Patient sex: M
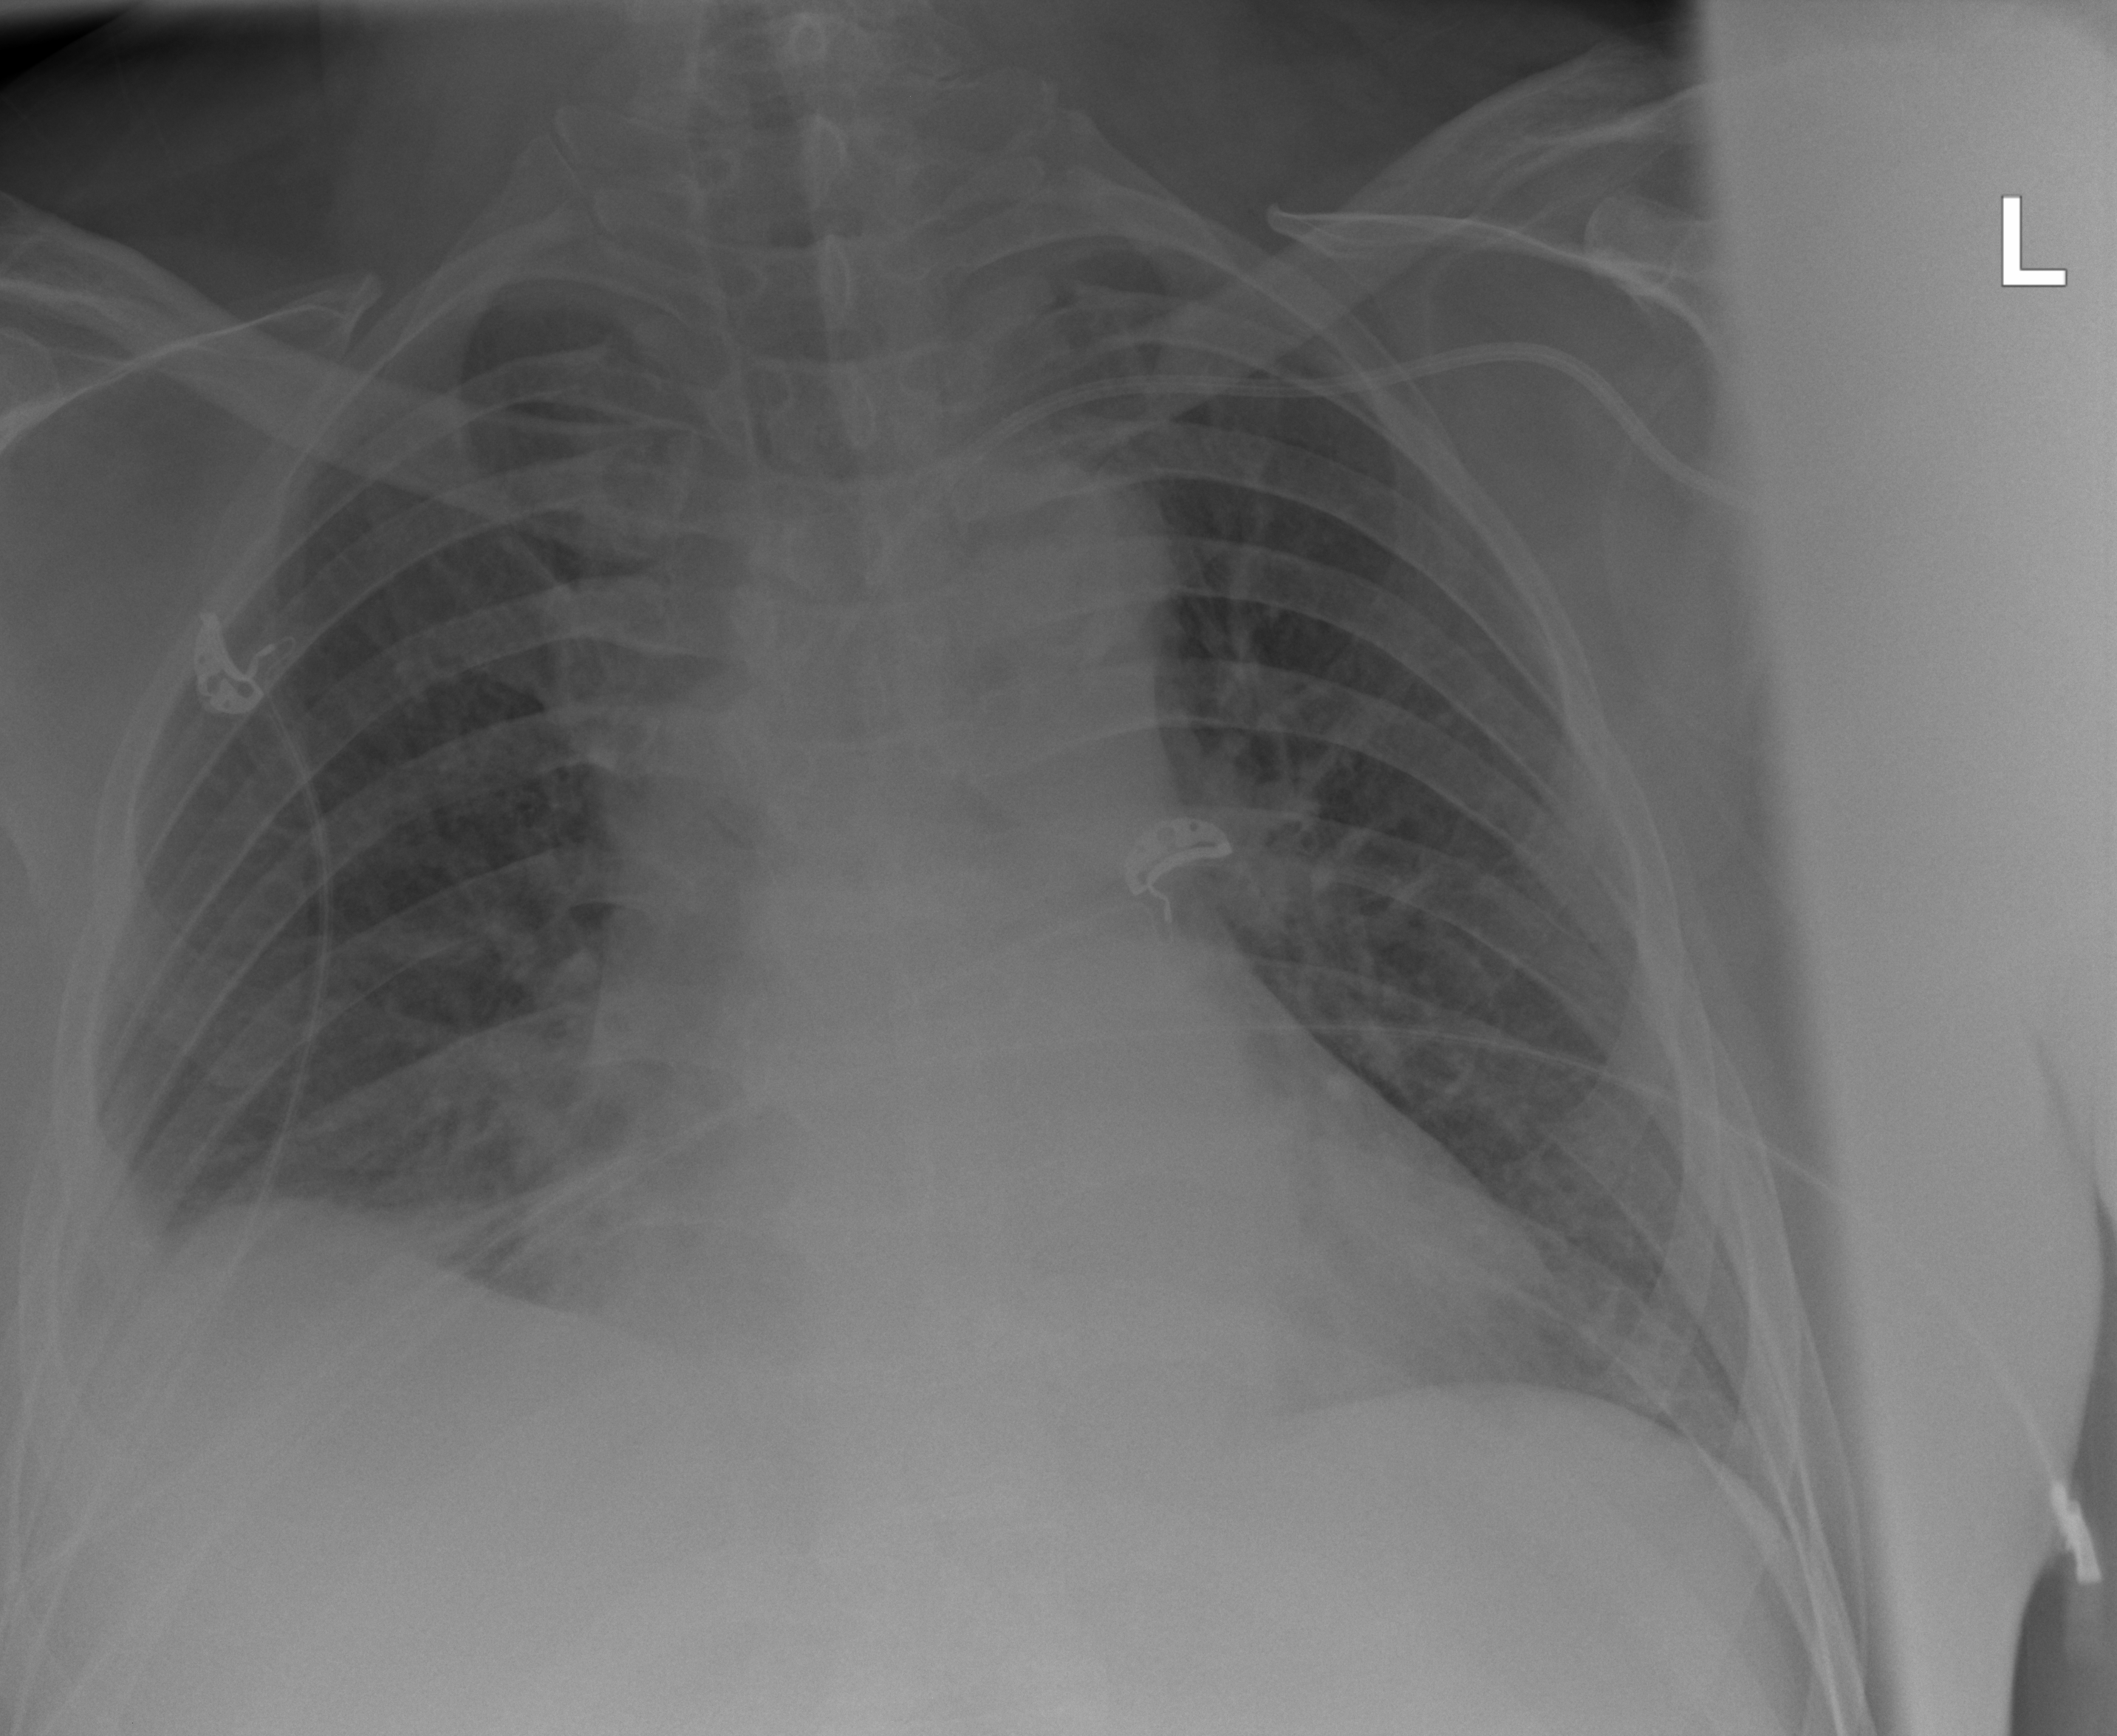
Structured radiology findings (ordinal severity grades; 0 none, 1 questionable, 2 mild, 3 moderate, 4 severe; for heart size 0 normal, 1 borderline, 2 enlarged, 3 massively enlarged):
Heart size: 2
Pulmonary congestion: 2
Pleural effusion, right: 2
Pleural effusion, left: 1
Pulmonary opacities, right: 0
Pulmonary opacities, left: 0
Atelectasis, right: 2
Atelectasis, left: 2